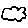
Label: cloud